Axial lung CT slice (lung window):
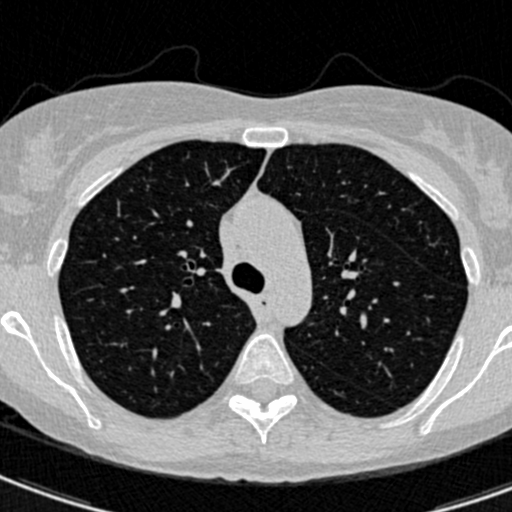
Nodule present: no